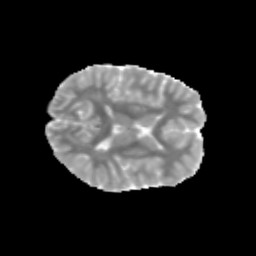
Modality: MD
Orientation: axial
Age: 10
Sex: male
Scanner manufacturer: siemens
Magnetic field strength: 3 T
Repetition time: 3.8 s
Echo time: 0.07 s